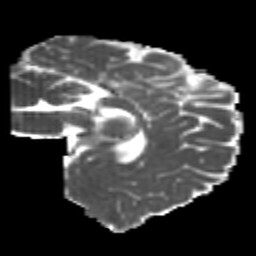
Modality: MD
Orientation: sagittal
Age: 22
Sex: female
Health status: healthy
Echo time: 0.074 s